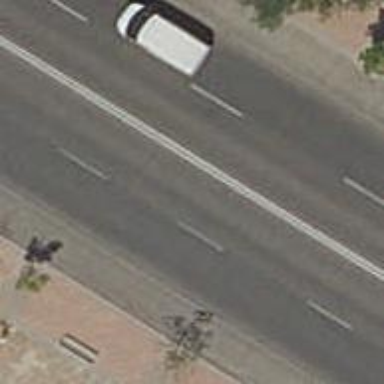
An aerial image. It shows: Residential road with shared cycle lane.